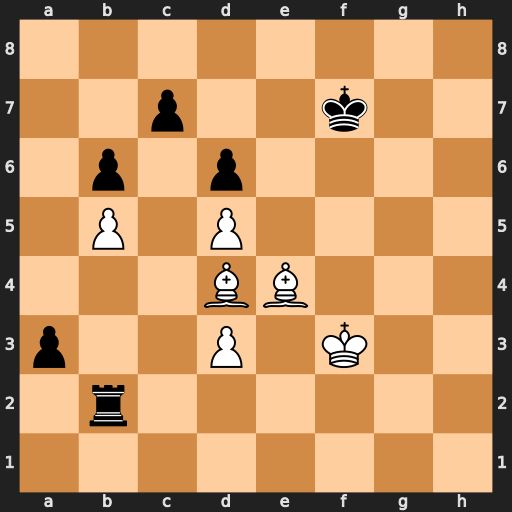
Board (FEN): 8/2p2k2/1p1p4/1P1P4/3BB3/p2P1K2/1r6/8
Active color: w
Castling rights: -
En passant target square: -
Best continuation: Bxb2 axb2 d4